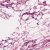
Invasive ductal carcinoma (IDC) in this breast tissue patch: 1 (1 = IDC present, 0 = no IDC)